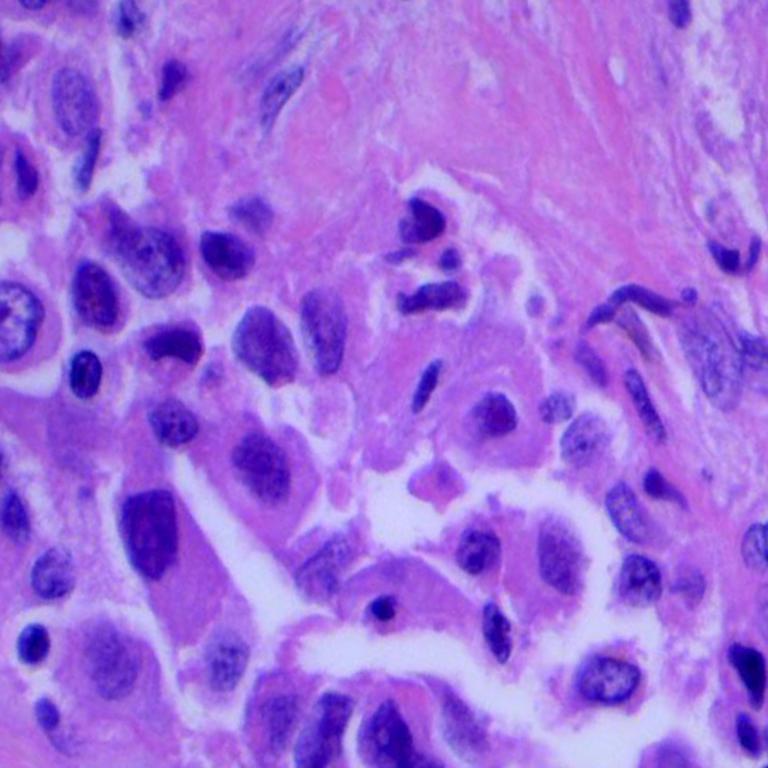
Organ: lung
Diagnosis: adenocarcinomas